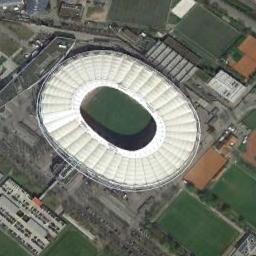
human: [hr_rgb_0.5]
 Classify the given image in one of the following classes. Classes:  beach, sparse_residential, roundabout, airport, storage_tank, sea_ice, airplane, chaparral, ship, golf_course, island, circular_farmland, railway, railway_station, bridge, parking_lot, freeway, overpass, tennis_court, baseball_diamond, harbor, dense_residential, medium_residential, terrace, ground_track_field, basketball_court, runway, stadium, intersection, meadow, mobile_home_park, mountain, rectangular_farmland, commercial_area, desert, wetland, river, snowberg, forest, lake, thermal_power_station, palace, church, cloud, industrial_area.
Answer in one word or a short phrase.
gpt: stadium